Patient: sex M, age 51
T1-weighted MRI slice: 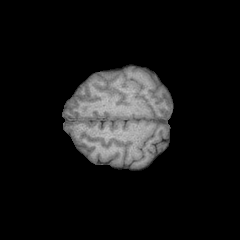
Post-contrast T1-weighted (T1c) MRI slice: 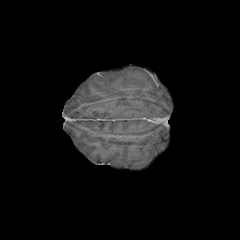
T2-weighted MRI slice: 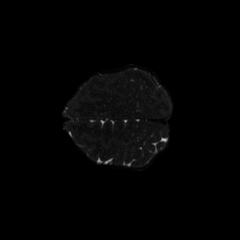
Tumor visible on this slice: yes
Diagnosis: Astrocytoma, IDH-mutant
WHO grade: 4